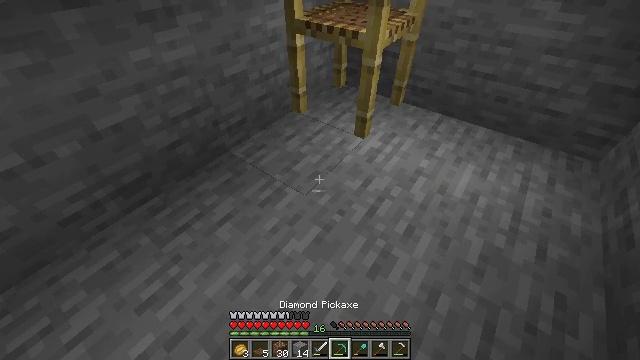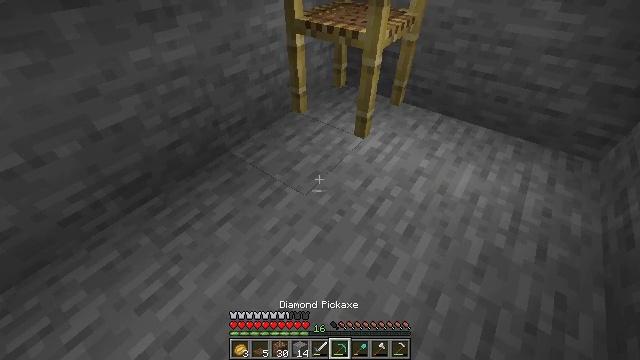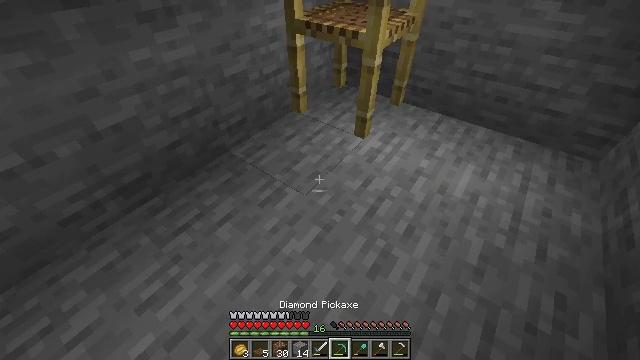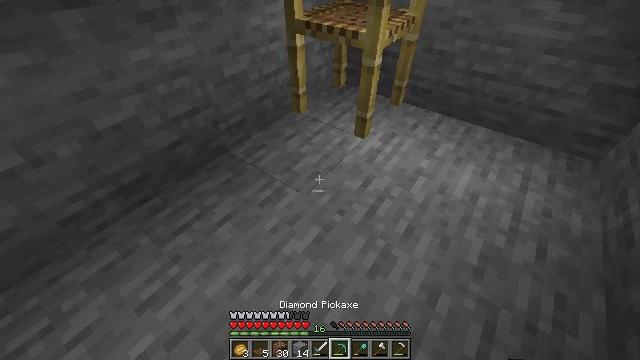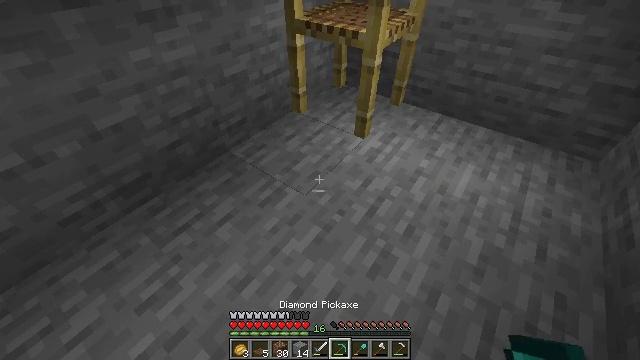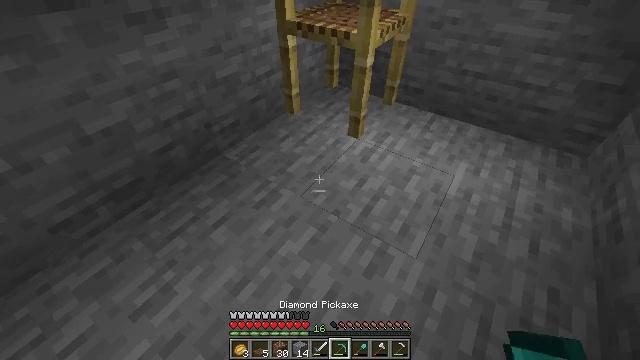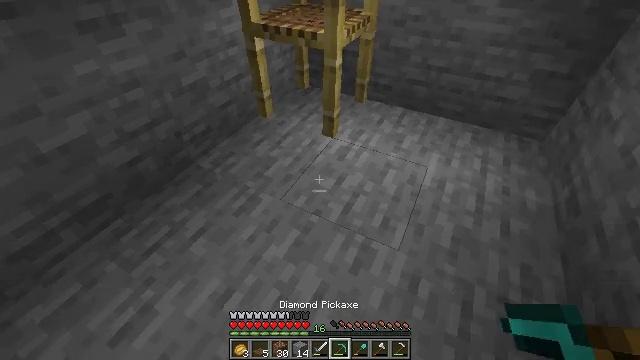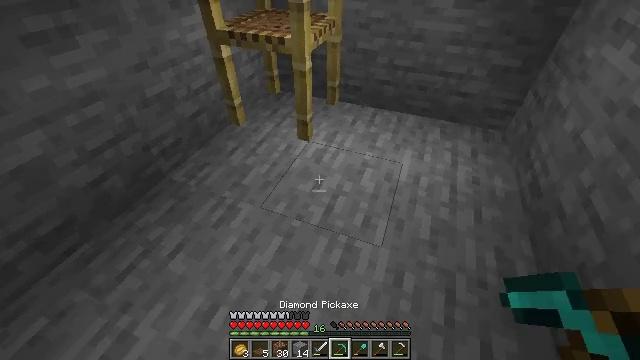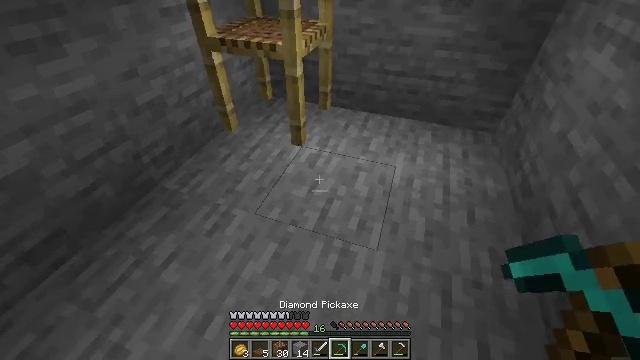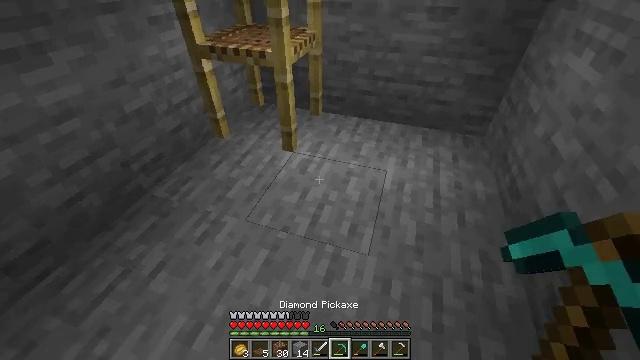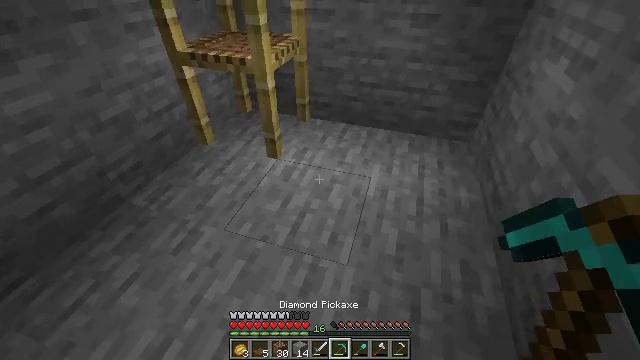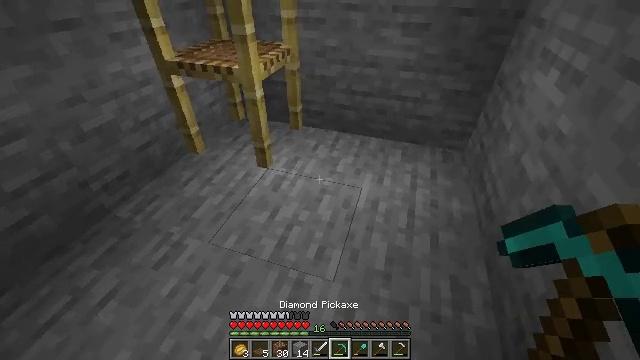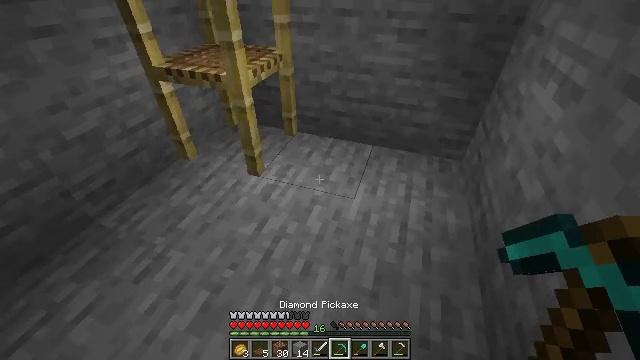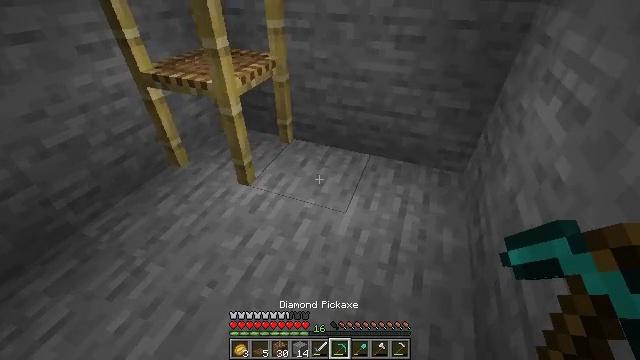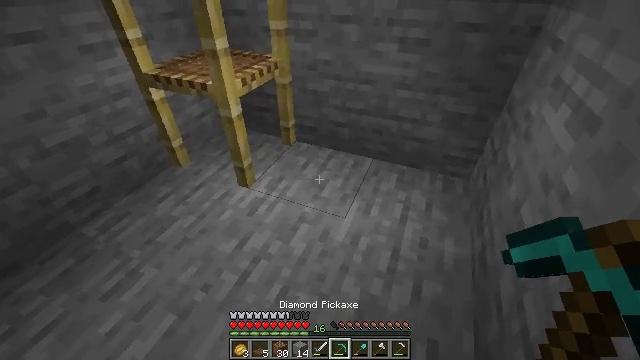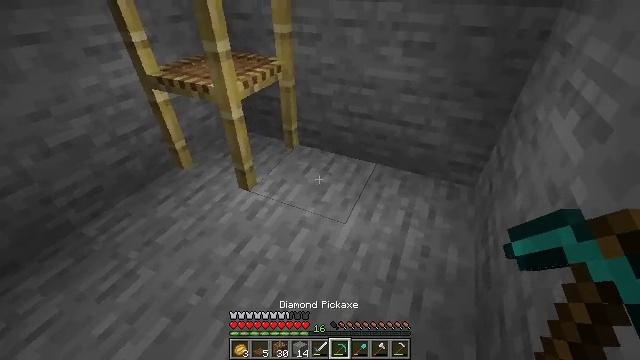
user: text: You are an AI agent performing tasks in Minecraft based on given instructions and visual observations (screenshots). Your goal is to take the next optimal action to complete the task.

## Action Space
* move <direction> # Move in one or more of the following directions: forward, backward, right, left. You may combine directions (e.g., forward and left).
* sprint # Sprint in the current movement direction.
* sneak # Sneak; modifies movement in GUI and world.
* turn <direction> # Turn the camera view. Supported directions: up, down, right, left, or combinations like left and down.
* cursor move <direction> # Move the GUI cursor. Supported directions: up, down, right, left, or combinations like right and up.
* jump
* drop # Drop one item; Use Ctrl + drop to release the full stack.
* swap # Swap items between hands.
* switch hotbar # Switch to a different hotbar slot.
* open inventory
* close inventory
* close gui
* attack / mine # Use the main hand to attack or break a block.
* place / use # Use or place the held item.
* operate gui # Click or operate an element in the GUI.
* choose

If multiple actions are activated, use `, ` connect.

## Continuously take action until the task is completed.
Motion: motion action
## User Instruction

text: Dismantle the scaffolding.
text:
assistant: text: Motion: no_op
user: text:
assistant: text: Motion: no_op
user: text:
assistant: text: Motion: no_op
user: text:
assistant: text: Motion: no_op
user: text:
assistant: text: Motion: turn right
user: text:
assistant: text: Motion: turn right
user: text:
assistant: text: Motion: turn right
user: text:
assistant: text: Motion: turn right and up
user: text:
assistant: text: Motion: move right, turn right and up
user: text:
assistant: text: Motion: move forward and move right
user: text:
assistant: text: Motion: move forward and move right, turn up
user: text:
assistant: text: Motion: move forward and move right, turn left
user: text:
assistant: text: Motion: turn left
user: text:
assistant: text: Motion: turn left
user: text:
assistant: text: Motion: turn left
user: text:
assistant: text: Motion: no_op
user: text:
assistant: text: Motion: no_op
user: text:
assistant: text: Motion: no_op
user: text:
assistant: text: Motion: turn right and down
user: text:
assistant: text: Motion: turn right and down
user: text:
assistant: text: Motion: turn right and down
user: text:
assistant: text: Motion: turn right
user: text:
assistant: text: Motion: no_op
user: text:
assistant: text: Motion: no_op
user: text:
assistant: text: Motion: turn left
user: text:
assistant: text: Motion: turn left and up
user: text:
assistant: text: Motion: turn left and up
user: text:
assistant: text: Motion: turn left and up
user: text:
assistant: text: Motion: turn left
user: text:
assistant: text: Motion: no_op